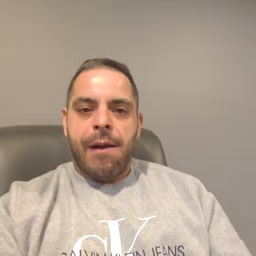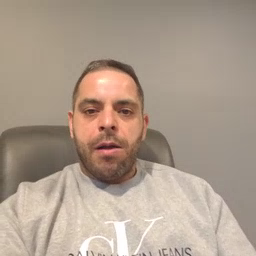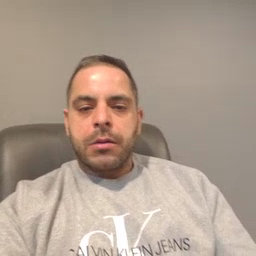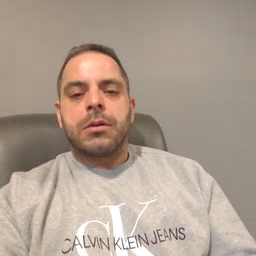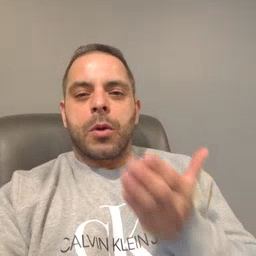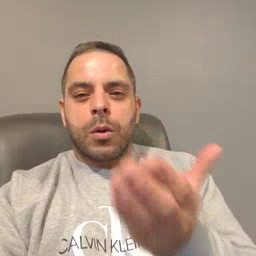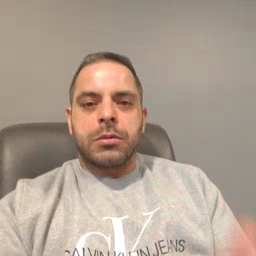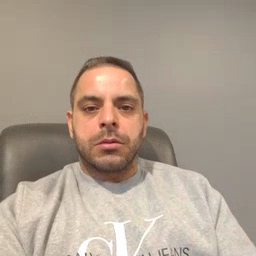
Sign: boat